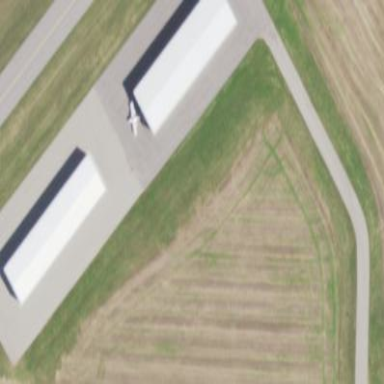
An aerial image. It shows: Hangar building.